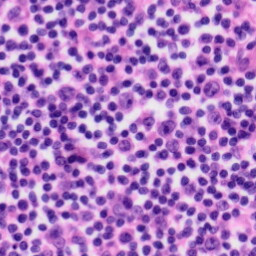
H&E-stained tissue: Tonsil